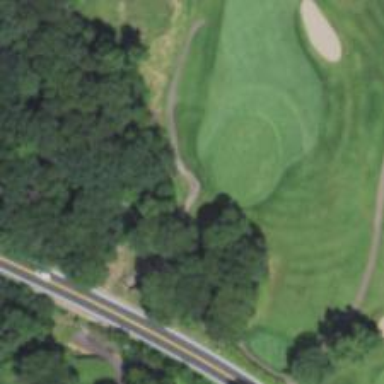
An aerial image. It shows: Path for both roads and golfers.